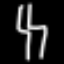
Label: chair